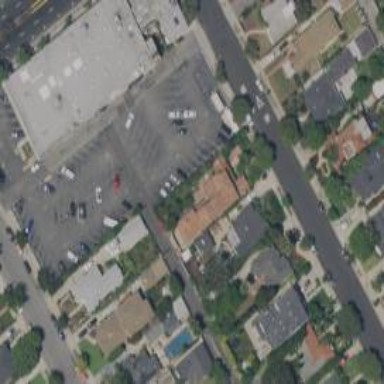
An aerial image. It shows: Residential alleyway.